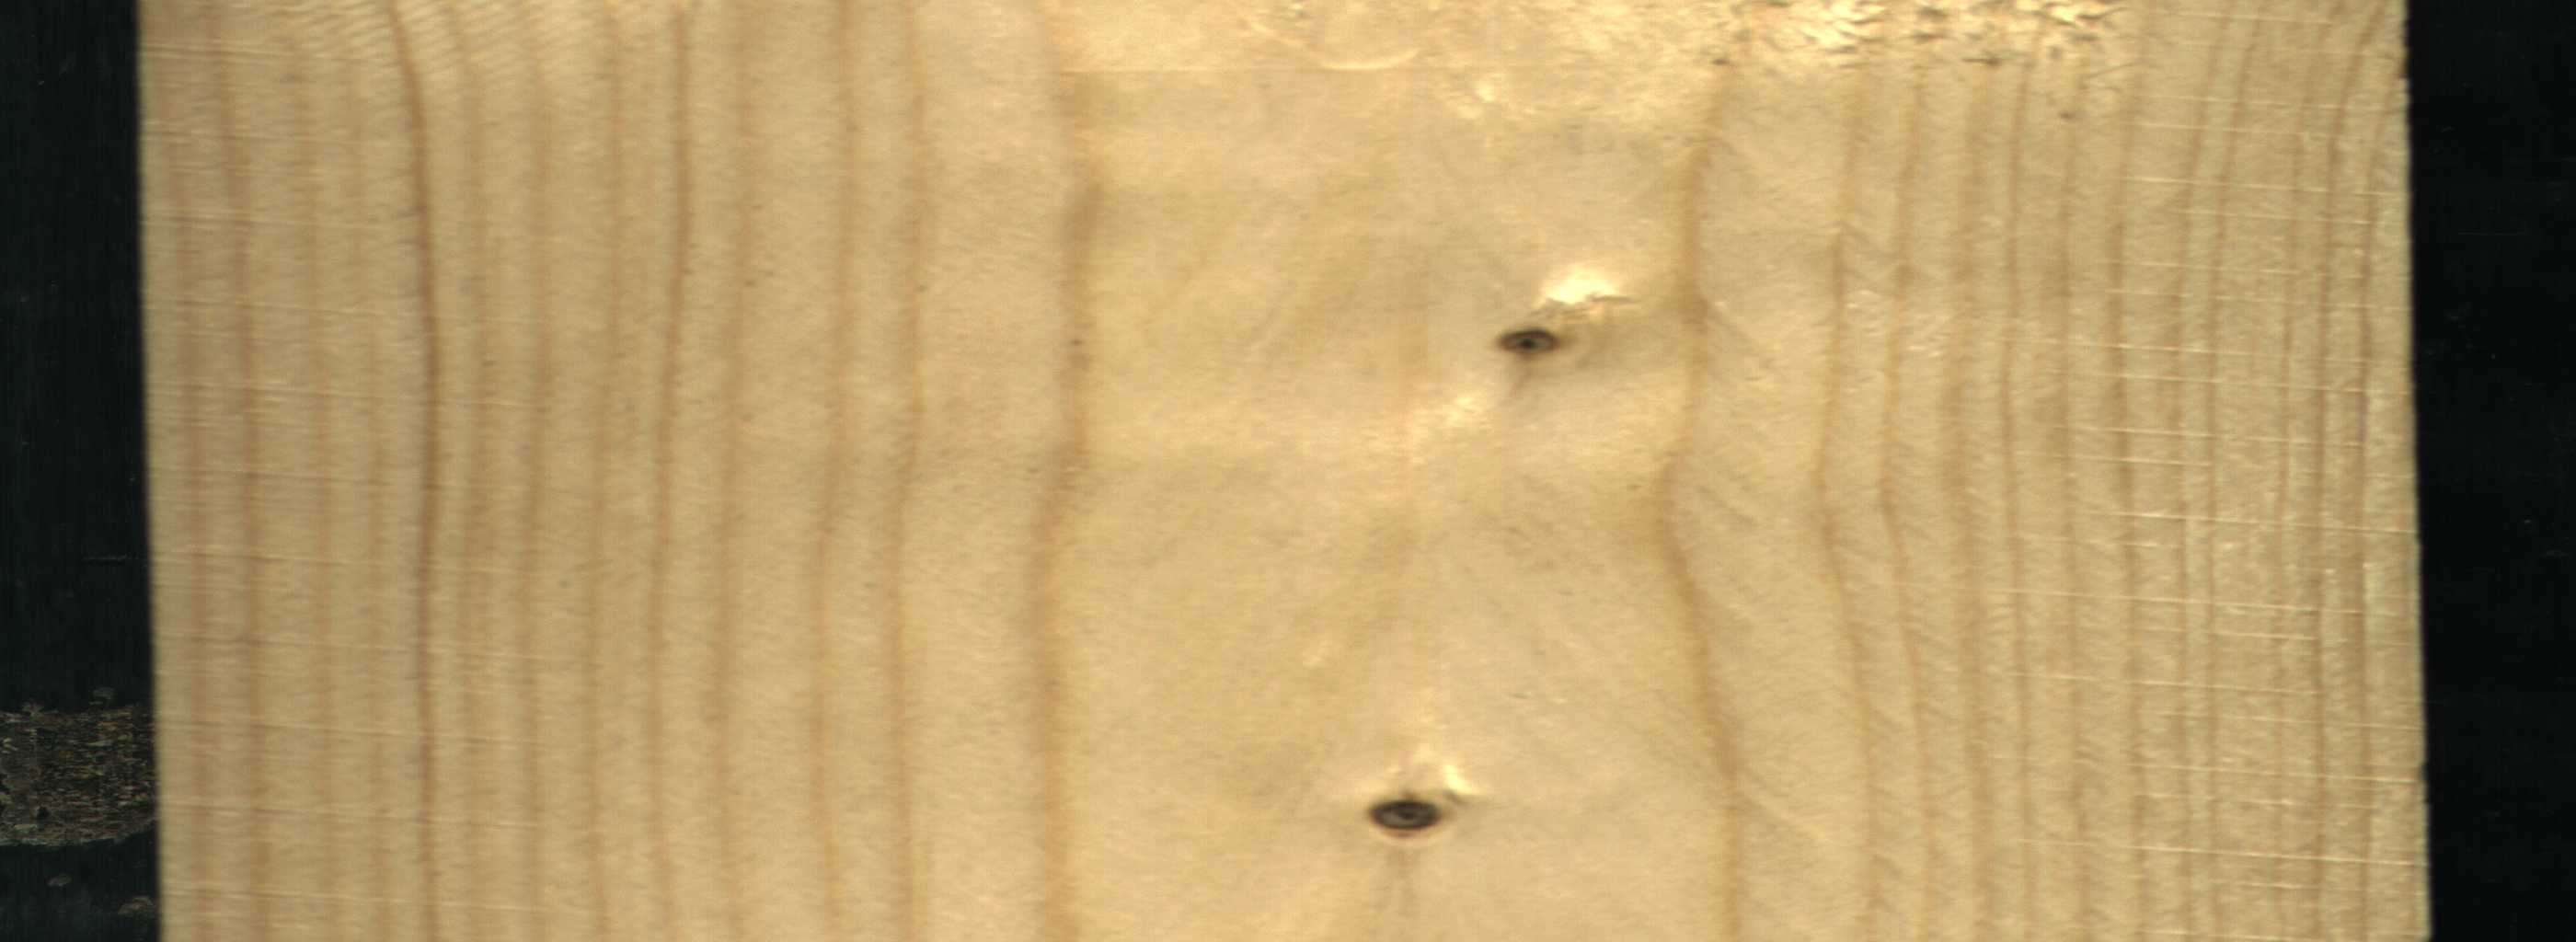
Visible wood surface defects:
Dead_Knot
Live_Knot